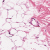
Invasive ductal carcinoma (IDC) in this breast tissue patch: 0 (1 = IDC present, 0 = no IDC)